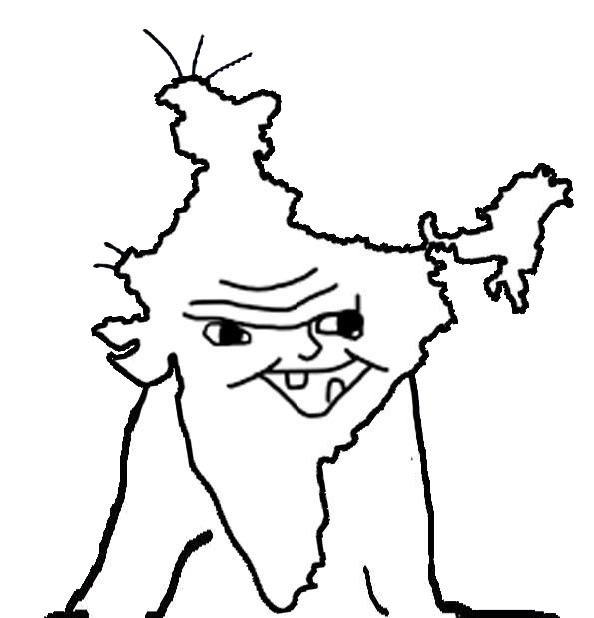
Label: 5_Brainlet